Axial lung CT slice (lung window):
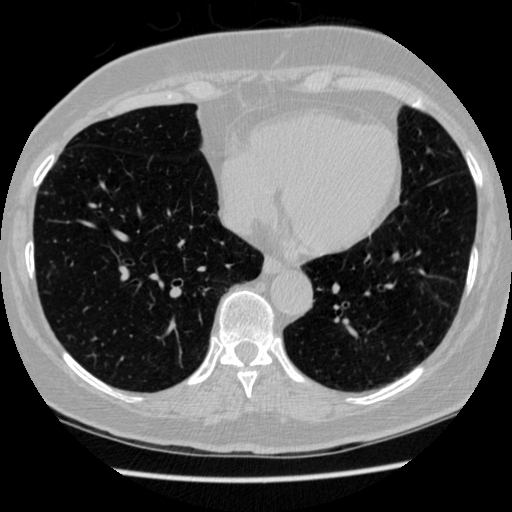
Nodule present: no